Question: Something is adding unwanted margin-top space to footer. I want to remove this but could not figure it out where it is coming from. Please see image below.
Thank you for your answer in advance.
'''
element.style {
margin-top: 581px;
display: block;
}
footer#main-footer {
background: #F60;
padding: 60px 0 30px;
color: #fff;
font-size: 13px;
line-height: 1em;
}
article, aside, details, figcaption, figure, footer, header, hgroup, main, menu, nav, section, summary {
display: block;
}
'''
'''
HTML
<footer id="main-footer">
'''

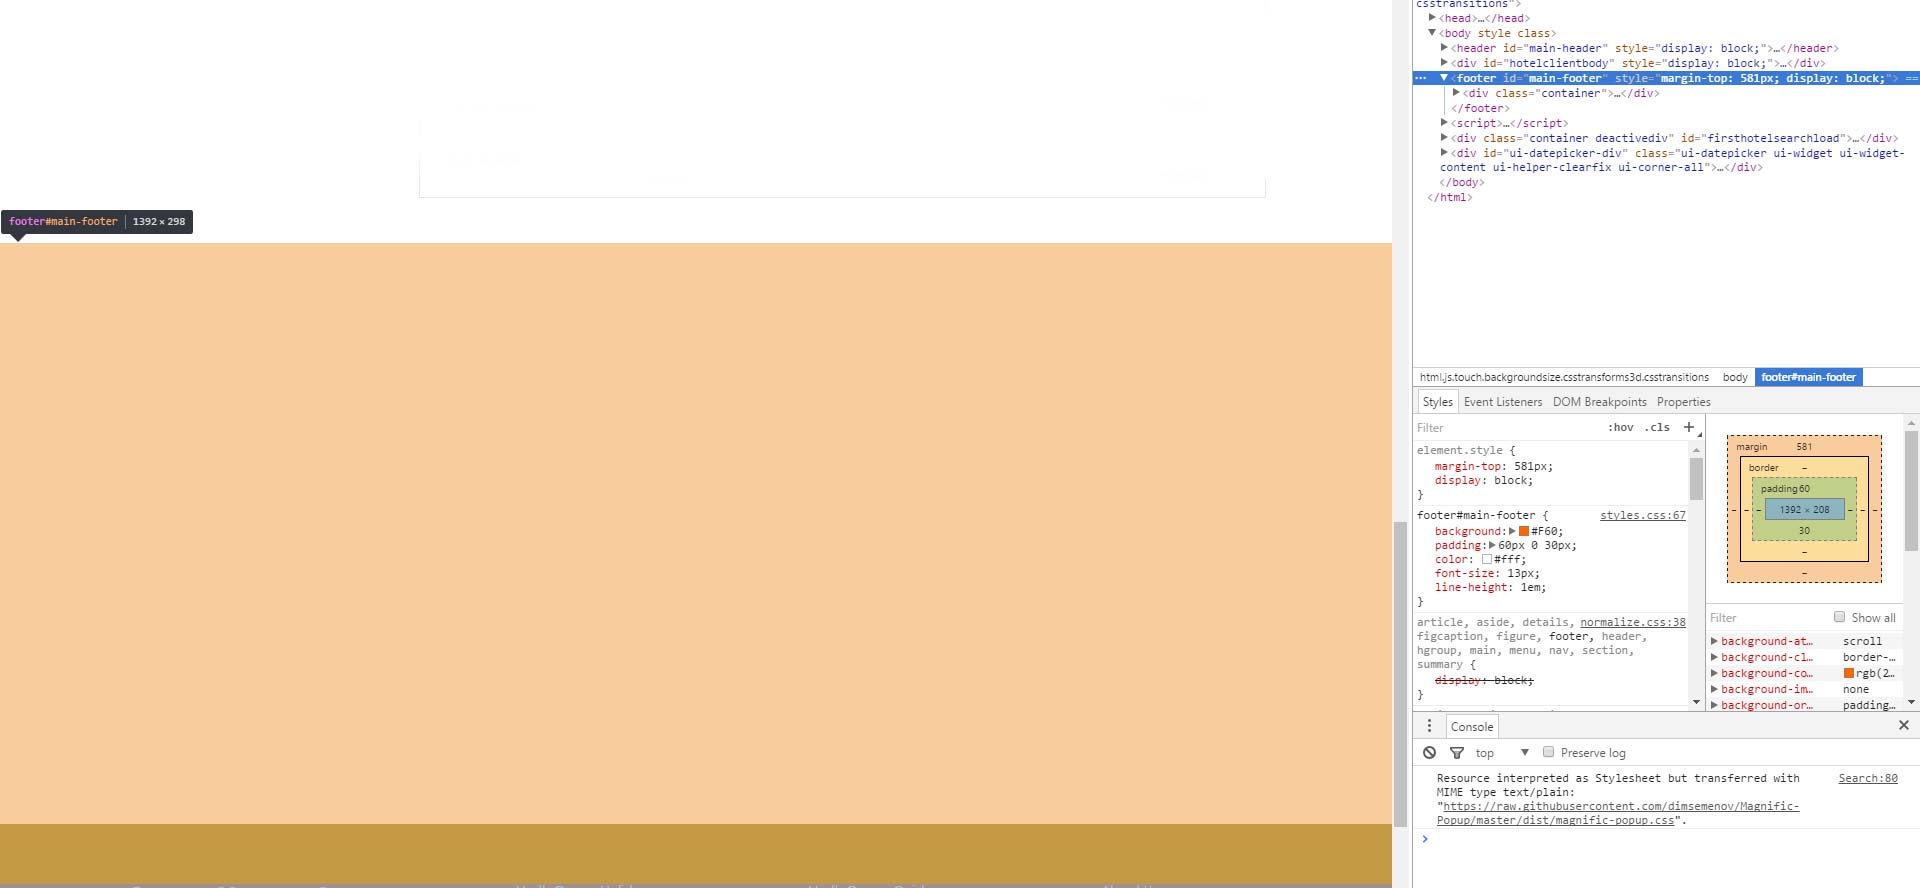
Answer: bootstrap mt20 solved the problem: '<footer id="main-footer" class="mt20" style="margin-top: 581px; display: block;">'